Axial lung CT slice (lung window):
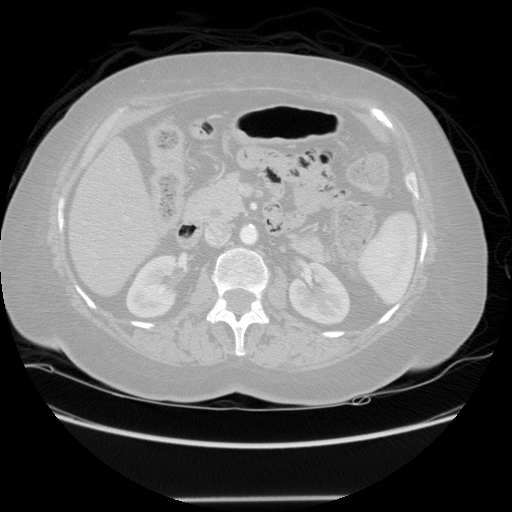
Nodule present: no